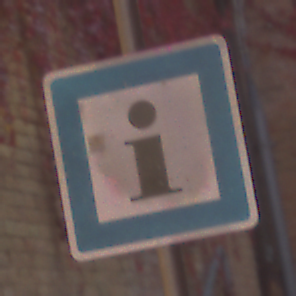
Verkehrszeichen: Informationsstelle
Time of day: MorningAfternoon
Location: Outdoor (Urban)
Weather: Clear
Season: NotSpecified
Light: Natural